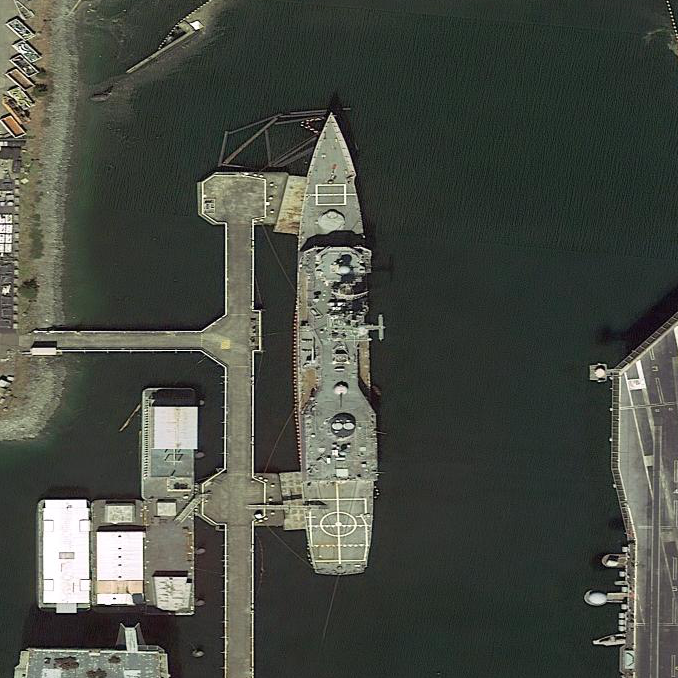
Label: Ticonderoga-class_cruiser